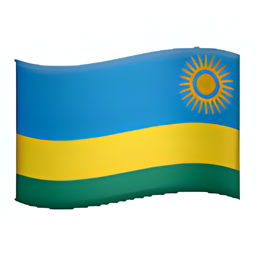
Name: flag for rwanda
Emoji: 🇷🇼
Group: Flags
Sub-group: country-flag